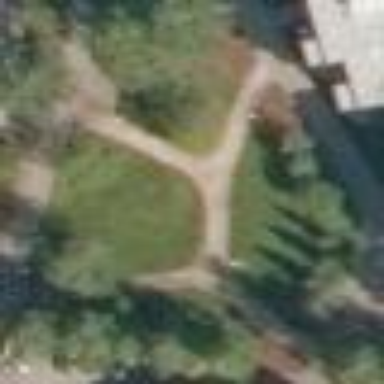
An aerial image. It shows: Park.